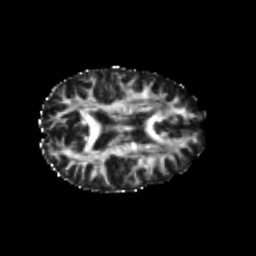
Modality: FA
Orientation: axial
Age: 25
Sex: female
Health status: healthy
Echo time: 0.074 s